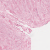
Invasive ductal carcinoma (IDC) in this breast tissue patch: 0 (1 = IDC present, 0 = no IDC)